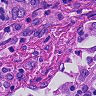
Metastatic tissue present: no